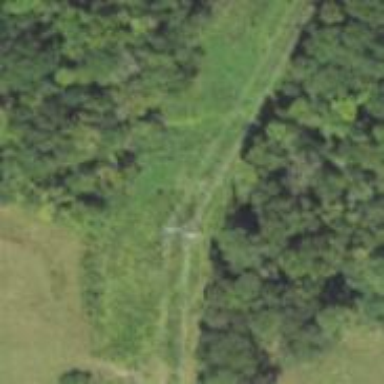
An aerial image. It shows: Power pole.